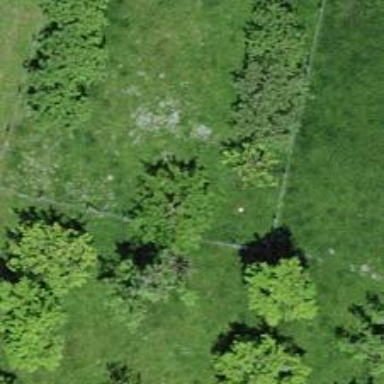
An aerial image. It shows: Row of trees in natural setting.